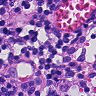
Metastatic tissue present: no